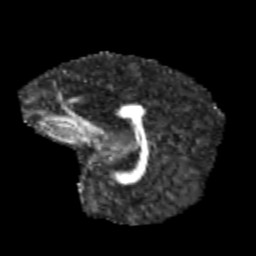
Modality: FA
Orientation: sagittal
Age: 12
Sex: female
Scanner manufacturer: siemens
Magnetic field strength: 3 T
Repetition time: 3.8 s
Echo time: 0.07 s